Question: I want to create endless spiral in java like this:

I simply want to pass a number from 1- and get it's spiral map.
Example:
'getPoints(0);' Would result in answer (0;0)
'getPoints(5);' Would result in answer (-1;0)
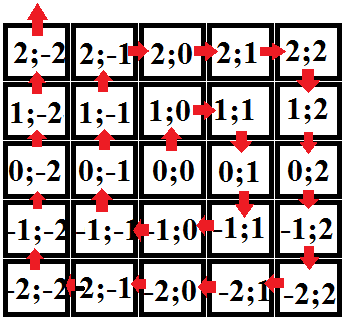
Answer: '''
public int[] getPoints(int n){
int[] k = new int[2];
if(n == 0){
k[0] = 0;
k[1] = 0;
return k;
}
n--;
int r = (int) (Math.floor((Math.sqrt(n + 1) -1) / 2) + 1);
int p = (8 * r * (r - 1)) / 2;
int a = (1 + n - p) % (r * 8);
switch ((int) Math.floor(a / (r * 2))) {
case 0:
k[0] = a - r;
k[1] = -r;
return k;
case 1:
k[0] = r;
k[1] = (a % (r * 2)) - r;
return k;
case 2:
k[0] = r - (a % (r * 2));
k[1] = r;
return k;
case 3:
k[0] = -r;
k[1] = r - (a % (r * 2));
return k;
}
return null;
}
'''